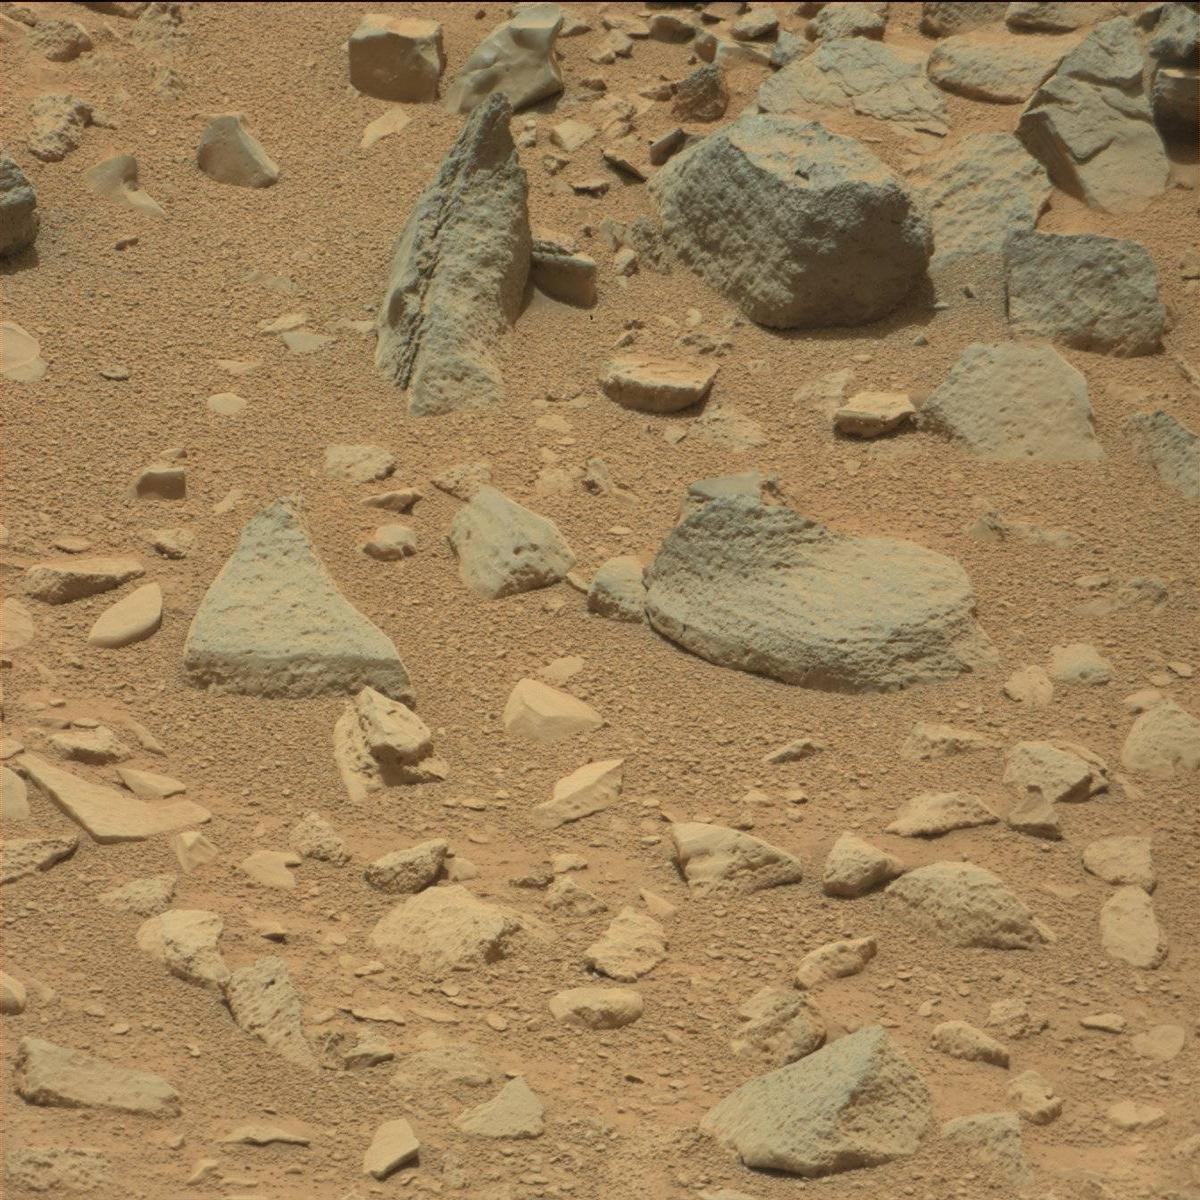
Terrain classes present: Bedrock, Rock, Sand / Soil